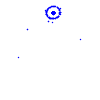
Particle: proton